Question: In the code below I query my SQlite database and parse it to see if there are any values in the column maxlen which are > 30. I then add these values to a list which I later use to show the user.
Now if there is a value in maxLen >30 I want to be able to know what Seq (column) value is correlated to that.
Example: (I know these are not > 30 but) Say I want the values 3, 4, and 10 from the MaxLen column. But with these I also want the correlating Seq values which are 1, 2, 3. How would that be done?

'''
string sql4 = "select * from abc";
SQLiteCommand command = new SQLiteCommand(sql4, sqlite_conn);
SQLiteDataReader reader = command.ExecuteReader();
while (reader.Read())
{
// Parse Max Length Column
int maxlen;
if (int.TryParse(reader["MaxLen"].ToString(), out maxlen))
if (maxlen> 30.00)
{
MaxLen.Add(maxlen);
maxlen1 = true;
}
}
'''
Edit: is this how I would do it?
'''
string sql4 = "select seq, maxLen from abc where maxLen > 30";
SQLiteCommand command = new SQLiteCommand(sql4, sqlite_conn);
// The datareader allows us to read the table abc row by row
SQLiteDataReader reader = command.ExecuteReader();
while (reader.Read())
{
// Parse Seq column
int seq;
int maxLen1;
if (int.TryParse(reader["Seq"].ToString(), out seq) && int.TryParse(reader["maxLen"].ToString(), out maxLen1))
{
SeqIrregularities.Add(seq);
NewList.Add(maxLen1);
}
'''
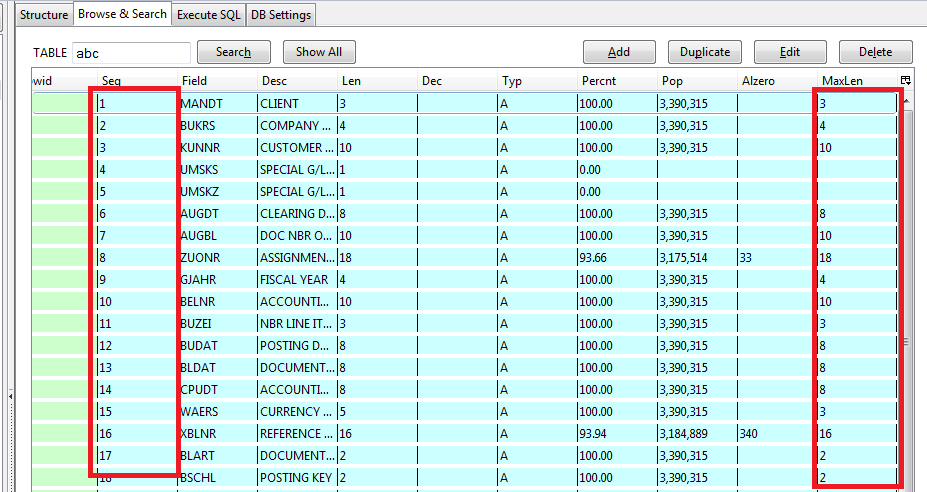
Answer: If you want to retrieve the 'Seq' values and the 'MaxLen' values that are greater than 30 then using 'select * from abc' might not be appropriate. If you do so you will have to process/filter them in your 'C#' code.
Why don't you get them already filtered in your query and simplify all the calculations in 'C#'?
You can use this:
'''
select seq, maxLen from abc where maxLen > 30
'''
And then iterate over this (already filtered) results.
Note you should add any other field that you want to the 'select' clause.